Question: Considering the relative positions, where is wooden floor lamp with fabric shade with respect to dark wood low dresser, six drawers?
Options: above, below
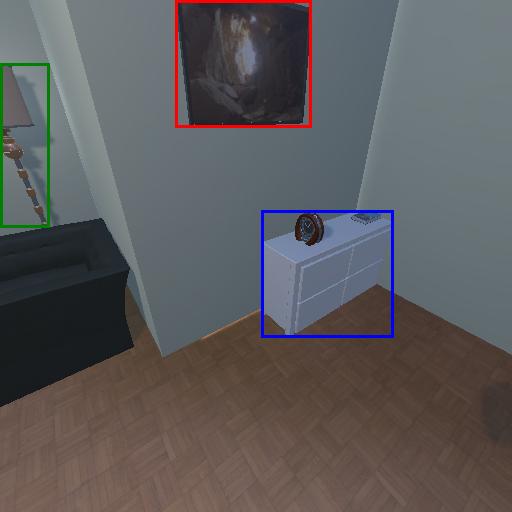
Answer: above